Question: Contenteditable is set to true on a 'h1' tag. Now when I copy the content and paste it in the same area then even the 'h1' tag gets copied. This behavior is only in firefox.
26.0
for example:
'''
<H1 contenteditable="true">
This is a paragraph. It is editable. Try to change this text.
</H1>
'''
Now when I copy it from Firefox browser and paste it in same area. Then it adds one more h1 tag instead of just the text inside the tag.
Now if I replace the above code with div or p it works perfectly even in Firefox. problem is only with heading tags.
'''
<div contenteditable="true">
This is a paragraph. It is editable. Try to change this text.
</div>
'''
or
'''
<p contenteditable="true">
This is a paragraph. It is editable. Try to change this text.
</p>
'''
Both 'div' and 'p' work fine. But I need it with heading tags.
look the js fiddle below:
<URL>
Please help me solve the problem.

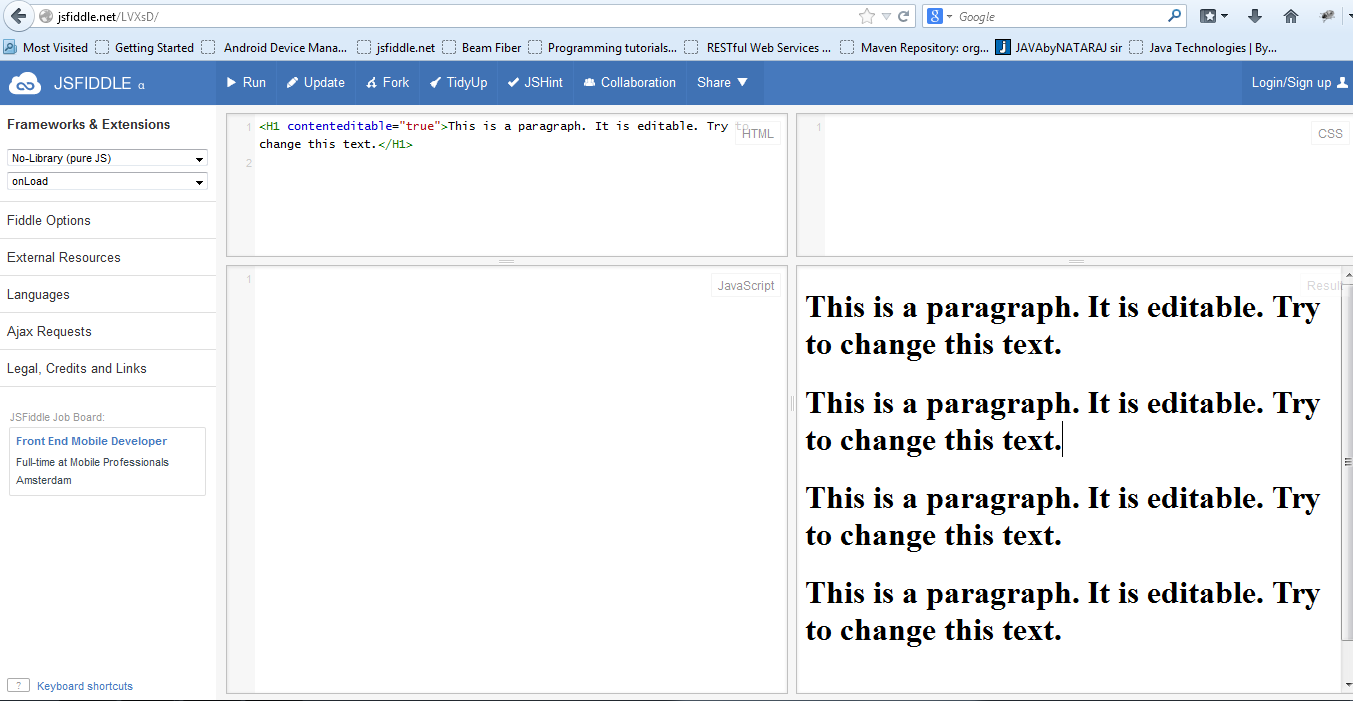
Answer: In my opinion, I'd say div is the safest bet across the board. Any element you wish to truly edit (be it a span, header, etc), you can place inside the div and edit as if it were just that element.
Similarly i faced the same situation where i tried so many things to get the correct solution in Firefox. In all other browser(chrome, IE7+) the copy paste functionality give the plain text only.
So for resolving this issue in Firefox i used some javascript line of code as follows
'''
$('[contenteditable]').on('paste', function (e) {
e.preventDefault();
var text = (e.originalEvent || e).clipboardData.getData('text/plain') ||
prompt('Paste something..');
document.execCommand('insertText', false, text);
'''
});
please follow the demo here <URL>